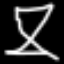
Label: hourglass